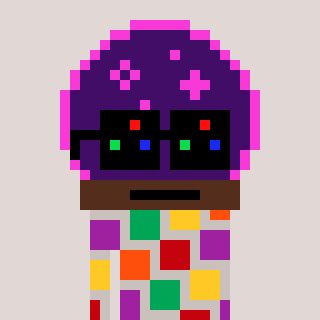
a pixel art character with square black sunglasses, a crystalball-shaped head and a foggrey-colored body on a warm background